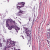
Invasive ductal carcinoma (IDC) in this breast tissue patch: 1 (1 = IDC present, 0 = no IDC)